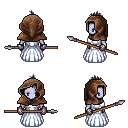
a pixel art fantasy rpg character, female body template, dark elf, purple skin, underdress, red pants, gray mohawk hairstyle, cloth hood, metal gloves, spear, four views (front, back, left, right), 2x2 character sprite sheet, small pixel art, hard edges, no anti-aliasing